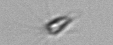
Label: Calciopappus